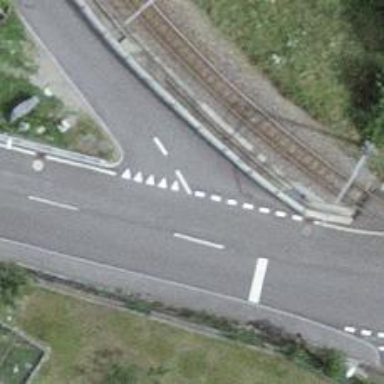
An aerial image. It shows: Road with "give way" sign.